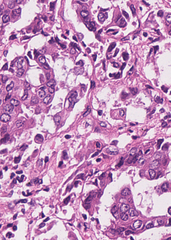
Tumor epithelial tissue: yes
Tumor-associated stroma tissue: yes
Normal tissue: no